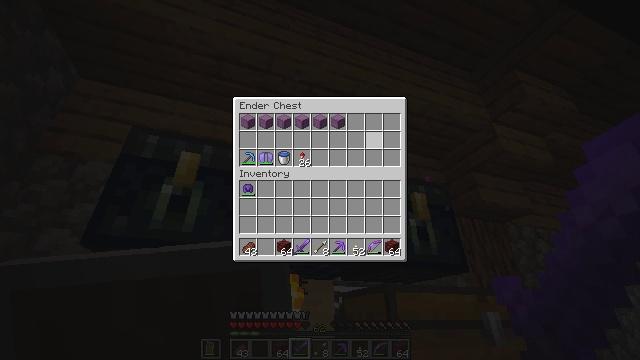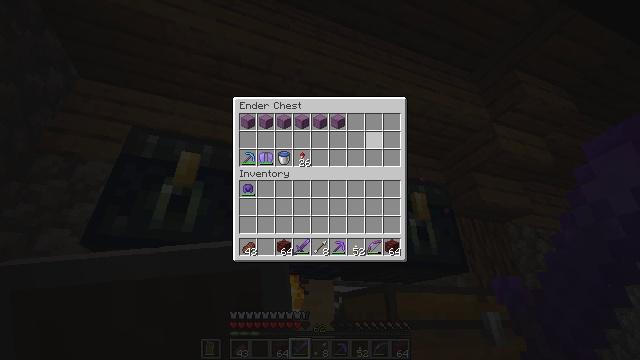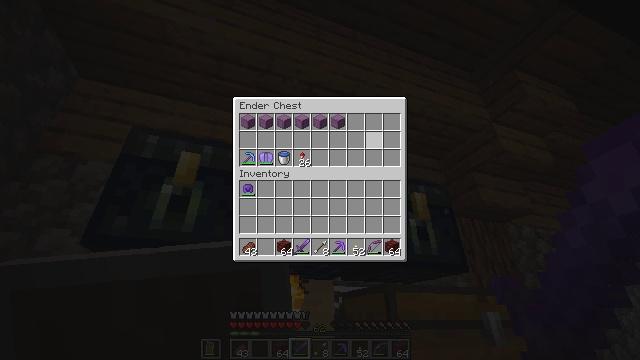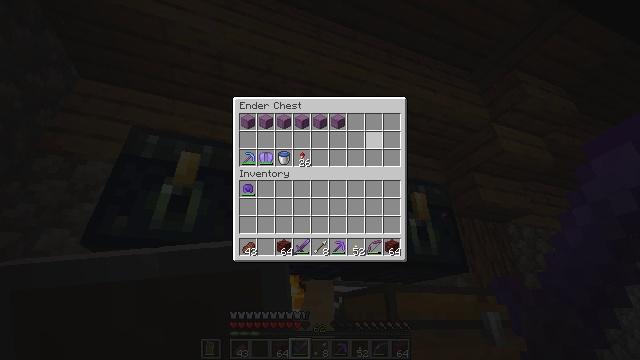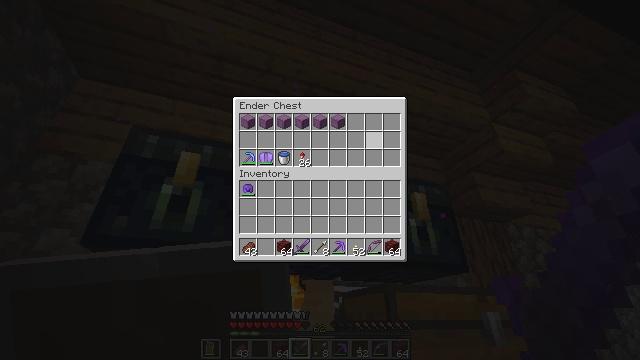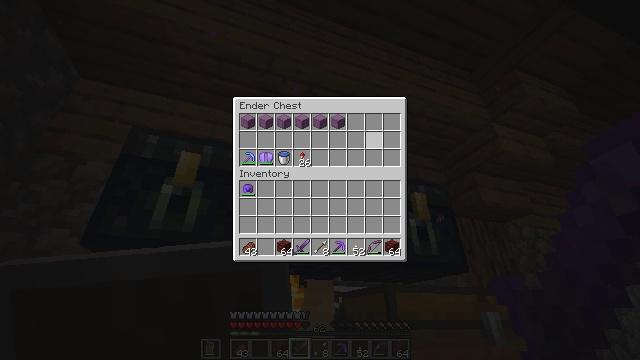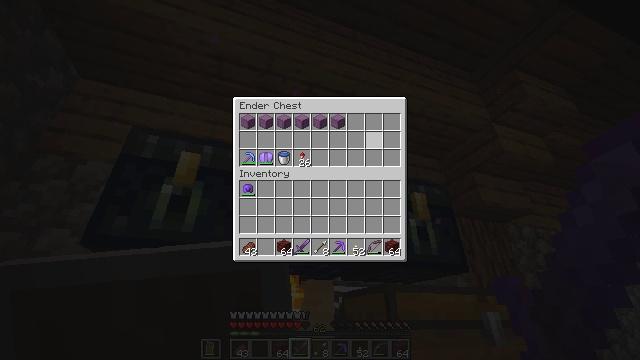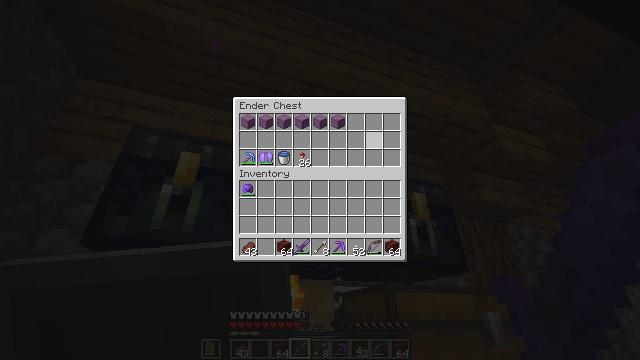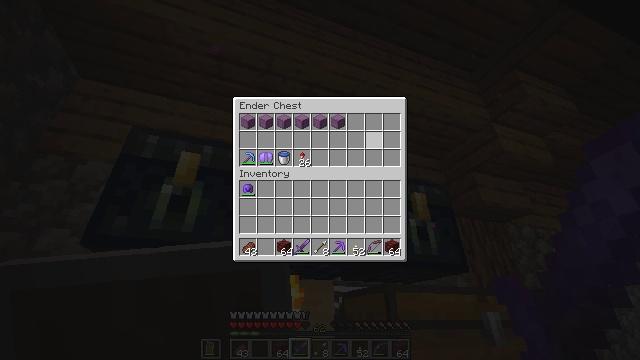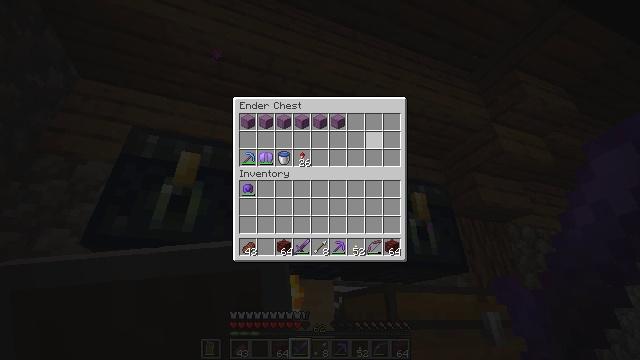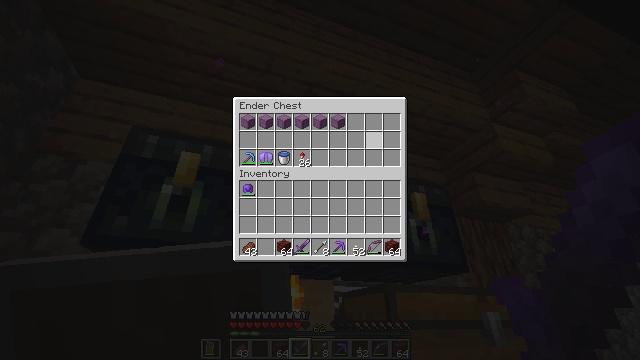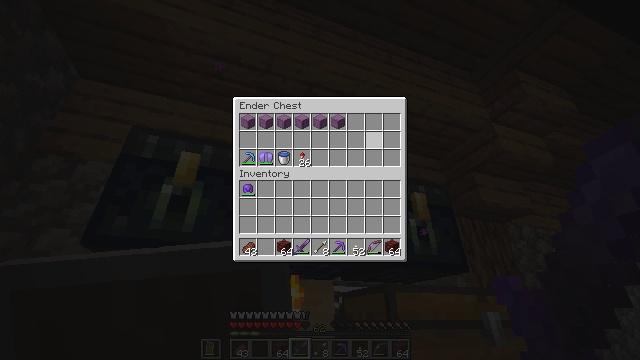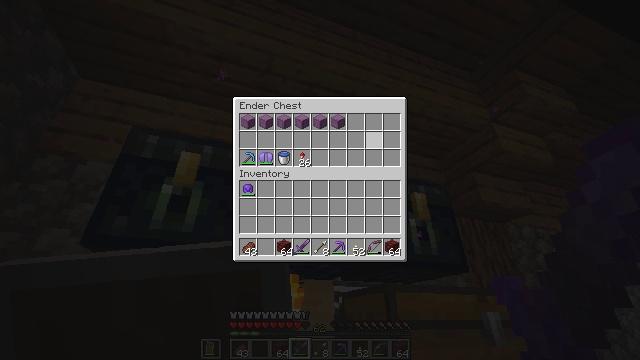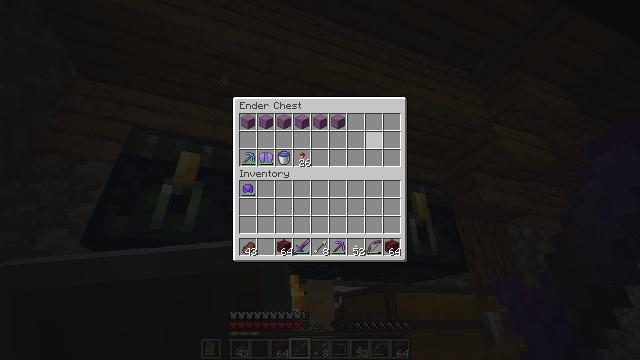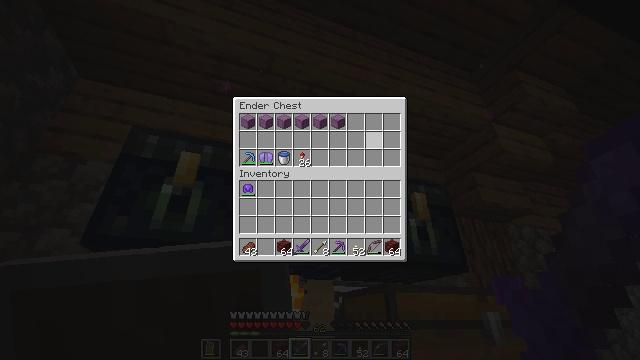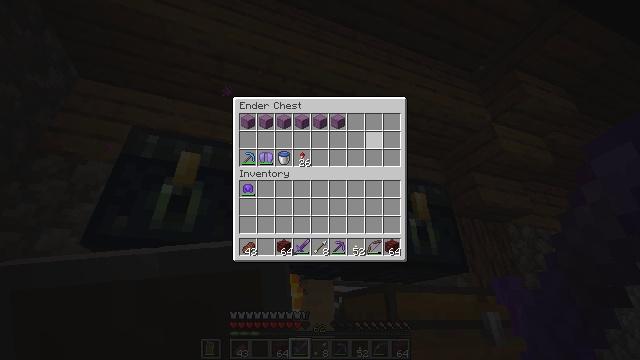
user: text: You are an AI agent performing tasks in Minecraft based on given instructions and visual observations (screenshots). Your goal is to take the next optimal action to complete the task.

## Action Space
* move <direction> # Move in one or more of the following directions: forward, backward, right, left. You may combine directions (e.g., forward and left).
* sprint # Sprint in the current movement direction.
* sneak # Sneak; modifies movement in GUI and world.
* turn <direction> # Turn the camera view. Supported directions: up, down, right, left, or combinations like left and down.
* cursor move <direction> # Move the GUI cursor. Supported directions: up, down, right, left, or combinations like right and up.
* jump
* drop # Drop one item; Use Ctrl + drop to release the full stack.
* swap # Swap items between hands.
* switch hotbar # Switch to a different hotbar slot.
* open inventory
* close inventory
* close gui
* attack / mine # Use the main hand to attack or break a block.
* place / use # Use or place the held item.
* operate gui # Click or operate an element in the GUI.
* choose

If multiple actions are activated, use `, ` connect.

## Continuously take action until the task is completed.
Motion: motion action
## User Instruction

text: Left click on the ender chest to mine.
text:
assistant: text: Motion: no_op
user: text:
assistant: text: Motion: no_op
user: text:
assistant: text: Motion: no_op
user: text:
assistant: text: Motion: no_op
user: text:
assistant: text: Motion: no_op
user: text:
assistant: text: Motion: no_op
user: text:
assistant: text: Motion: no_op
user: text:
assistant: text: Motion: no_op
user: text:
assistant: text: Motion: no_op
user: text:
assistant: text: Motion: no_op
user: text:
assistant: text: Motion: no_op
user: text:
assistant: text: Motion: no_op
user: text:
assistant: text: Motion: no_op
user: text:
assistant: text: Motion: no_op
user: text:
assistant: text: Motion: no_op
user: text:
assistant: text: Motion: no_op
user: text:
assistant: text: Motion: no_op
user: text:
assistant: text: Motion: no_op
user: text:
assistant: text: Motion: no_op
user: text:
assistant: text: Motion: no_op
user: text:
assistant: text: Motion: no_op
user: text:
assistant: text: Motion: no_op
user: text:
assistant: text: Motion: no_op
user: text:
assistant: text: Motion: no_op
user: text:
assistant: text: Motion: no_op
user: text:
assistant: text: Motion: no_op
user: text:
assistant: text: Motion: no_op
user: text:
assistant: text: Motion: no_op
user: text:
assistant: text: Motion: no_op
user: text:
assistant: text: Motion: no_op